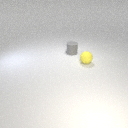
small yellow rubber sphere to the right of small gray rubber cylinder